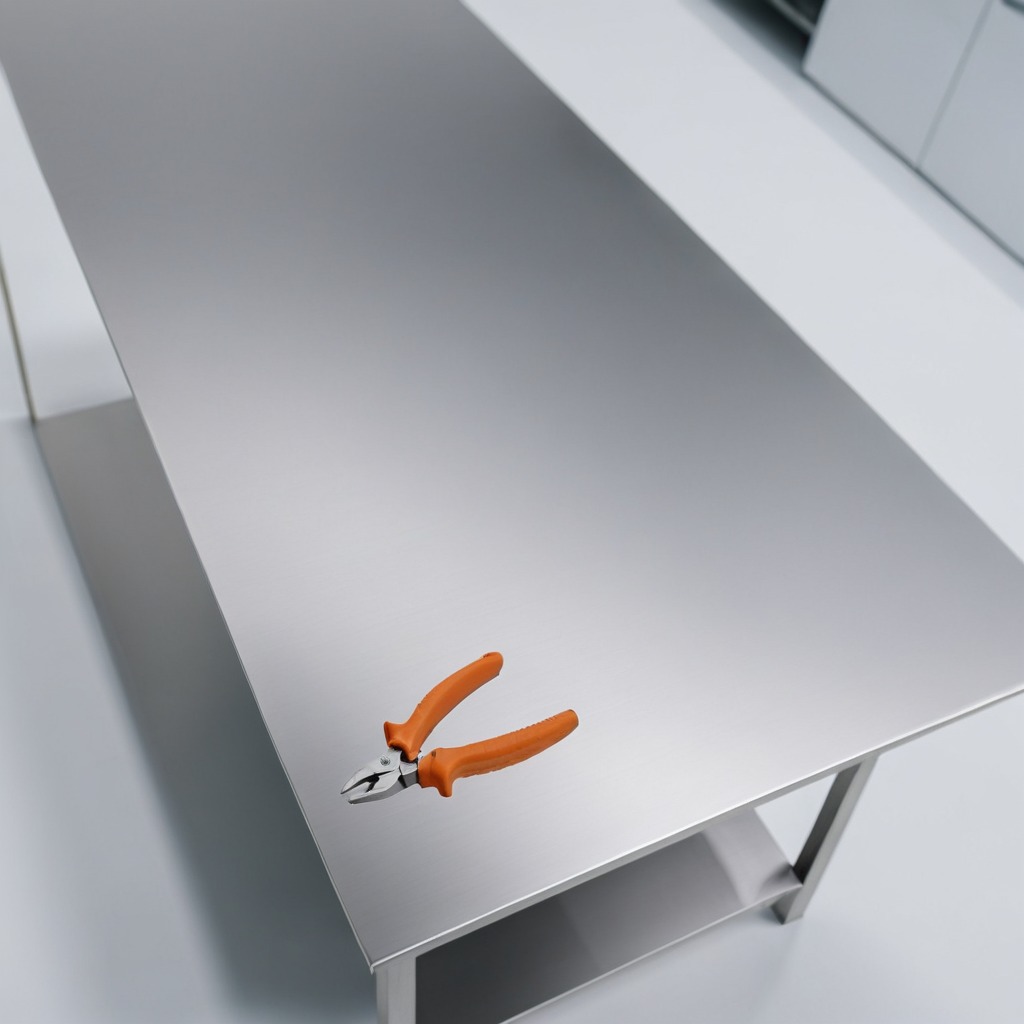
A plier is lying on the stainless steel table.